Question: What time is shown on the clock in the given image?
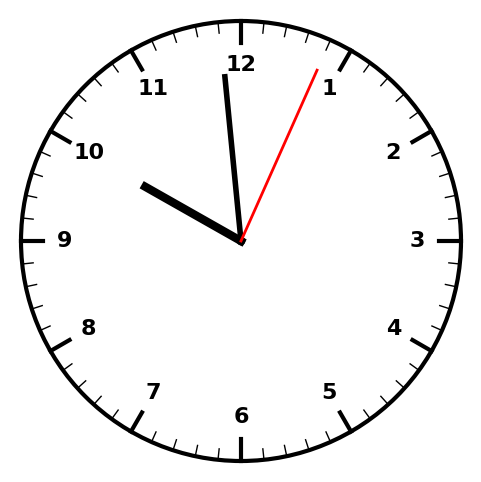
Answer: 09:59:04